Question: hy!
I want to center my button horizontally, but this never work.
My Layout:
'''
<LinearLayout xmlns:android="http://schemas.android.com/apk/res/android"
android:orientation="vertical"
android:layout_width="fill_parent"
android:layout_height="fill_parent" >
<RelativeLayout
android:layout_width="wrap_content"
android:layout_height="wrap_content" >
<TextView
android:layout_width="wrap_content"
android:layout_height="wrap_content"
android:text="@string/minage"
android:layout_alignParentLeft="true"
android:padding="5dp" />
<TextView
android:id="@+id/ml_minage_value"
android:layout_width="wrap_content"
android:layout_height="wrap_content"
android:layout_alignParentRight="true"
android:padding="5dp"/>
</RelativeLayout>
<SeekBar
android:id="@+id/ml_minage"
android:layout_width="fill_parent"
android:layout_height="wrap_content"
android:max="100"
style="@style/NFFSeek"
android:progressDrawable="@drawable/myseekbar"
android:layout_margin="5dp" />
<RelativeLayout
android:layout_width="wrap_content"
android:layout_height="wrap_content" >
<TextView
android:layout_width="wrap_content"
android:layout_height="wrap_content"
android:text="@string/maxage"
android:padding="5dp"/>
<TextView
android:id="@+id/ml_maxage_value"
android:layout_width="wrap_content"
android:layout_height="wrap_content"
android:layout_alignParentRight="true"
android:padding="5dp" />
</RelativeLayout>
<SeekBar
android:id="@+id/ml_maxage"
android:layout_width="fill_parent"
android:layout_height="wrap_content"
style="@style/NFFSeek"
android:progressDrawable="@drawable/myseekbar"
android:layout_margin="5dp" />
<RelativeLayout
android:layout_width="wrap_content"
android:layout_height="wrap_content" >
<TextView
android:layout_width="wrap_content"
android:layout_height="wrap_content"
android:text="@string/distance"
android:padding="5dp" />
<TextView
android:id="@+id/ml_distance_value"
android:layout_width="wrap_content"
android:layout_height="wrap_content"
android:layout_alignParentRight="true"
android:padding="5dp" />
</RelativeLayout>
<SeekBar
android:id="@+id/ml_distance"
android:layout_width="fill_parent"
android:layout_height="wrap_content"
style="@style/NFFSeek"
android:progressDrawable="@drawable/myseekbar"
android:layout_margin="5dp" />
<TextView
android:layout_width="wrap_content"
android:layout_height="wrap_content"
android:text="@string/gender"
android:padding="5dp" />
<RadioGroup
android:layout_width="wrap_content"
android:layout_height="wrap_content"
android:checkedButton="@drawable/rbon" >
<RadioButton
android:id="@+id/ml_female"
android:layout_width="wrap_content"
android:layout_height="wrap_content"
android:layout_margin="5dp"
android:button="@drawable/rbselector"
android:checked="true"
android:drawablePadding="10dp"
android:text="@string/rb_female"
android:textColor="#000000"
android:paddingLeft="42dp" />
<RadioButton
android:id="@+id/ml_male"
android:layout_width="wrap_content"
android:layout_height="wrap_content"
android:text="@string/rb_male"
android:button="@drawable/rbselector"
android:layout_margin="5dp"
android:textColor="#000000"
android:paddingLeft="42dp"
/>
</RadioGroup>
<RelativeLayout
android:layout_width="wrap_content"
android:layout_height="wrap_content" >
<Button
android:id="@+id/ml_stbutton"
android:layout_width="wrap_content"
android:layout_height="wrap_content"
android:layout_margin="15dp"
android:background="@drawable/custom_button"
android:layout_alignParentBottom="true"
android:layout_centerInParent="true"
android:layout_alignParentTop="true"
android:gravity="center"
android:padding="10dp"
android:text="Flirt"
android:textColor="#ffffff"
android:textSize="12pt"
android:typeface="serif" />
</RelativeLayout>
</LinearLayout>
'''
this xml doesn't fit the button in the middle please help.

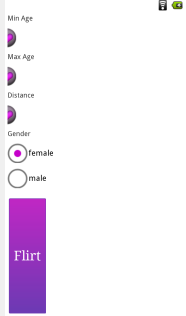
Answer: The problem is that the 'RelativeLayout' does not span the width of the page, it's width is 'wrap_content'. The button is centered in the 'RelativeLayout', but that layout is only as wide as the button, and is mashed up against the left side of the screen.
Make the inner 'RelativeLayout''s width as 'match_parent'.
'''
<RelativeLayout
android:layout_width="match_parent"
android:layout_height="wrap_content"
...
'''